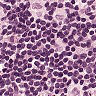
Metastatic tissue present: no